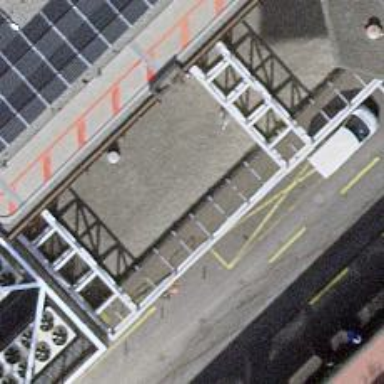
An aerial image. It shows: Bicycle repair station.